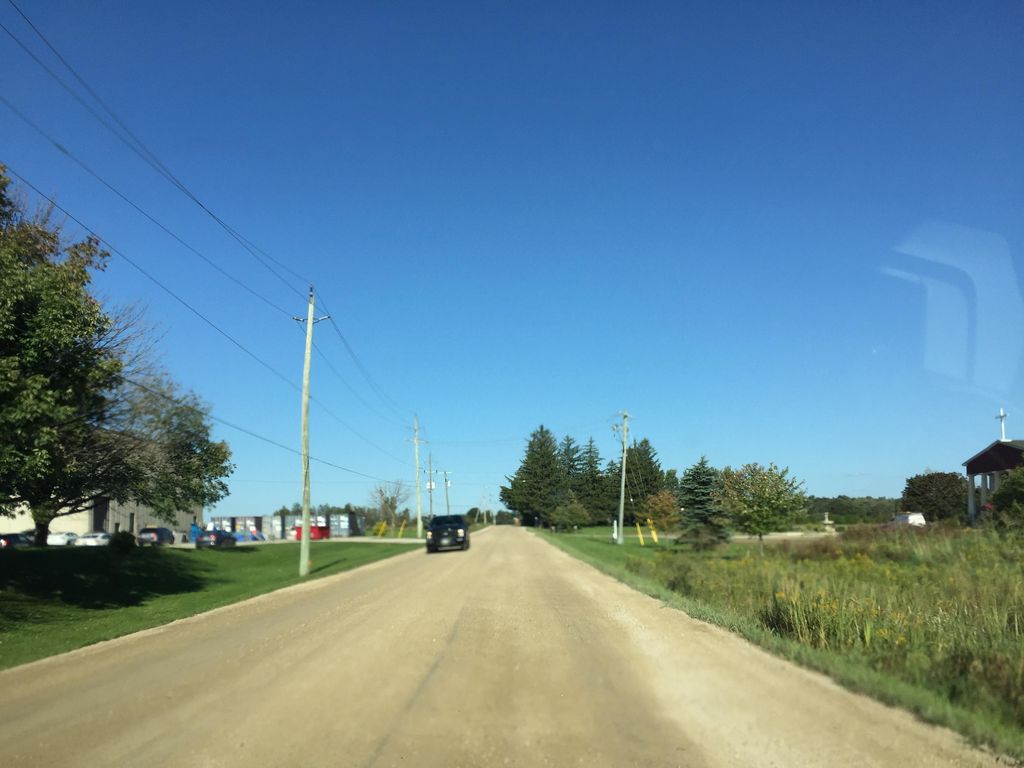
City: kitchener-waterloo